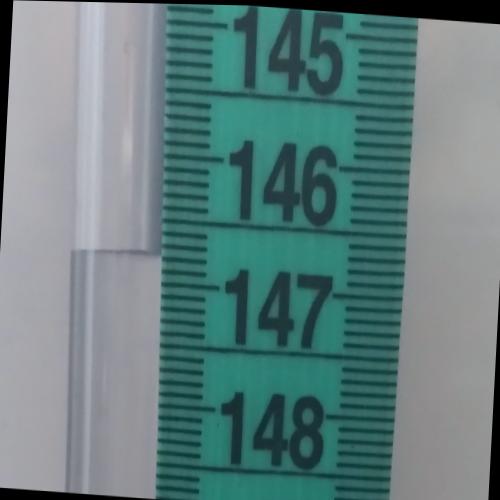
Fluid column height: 146.8 cm